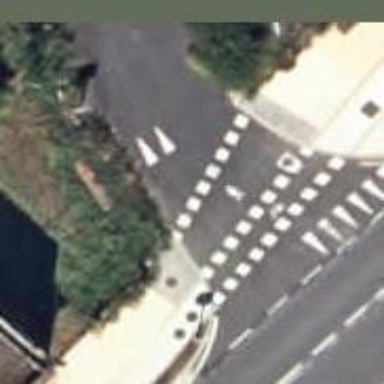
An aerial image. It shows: Marked crossing with traffic calming table.